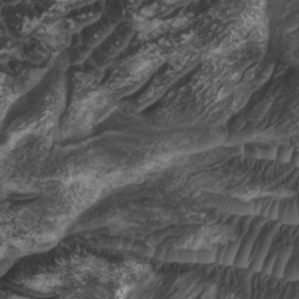
Label: non_frost